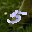
Label: 5